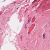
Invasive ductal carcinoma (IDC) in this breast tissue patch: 0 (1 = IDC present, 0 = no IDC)